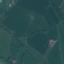
Label: Pasture